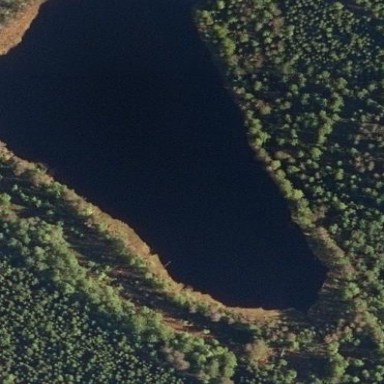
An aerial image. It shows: Beautiful lake surrounded by nature.